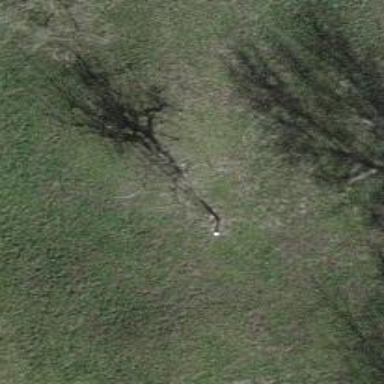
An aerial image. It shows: Minor power line.